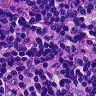
Metastatic tissue present: no